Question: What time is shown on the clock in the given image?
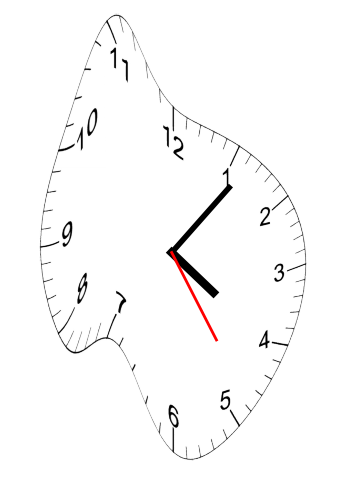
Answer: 04:06:24